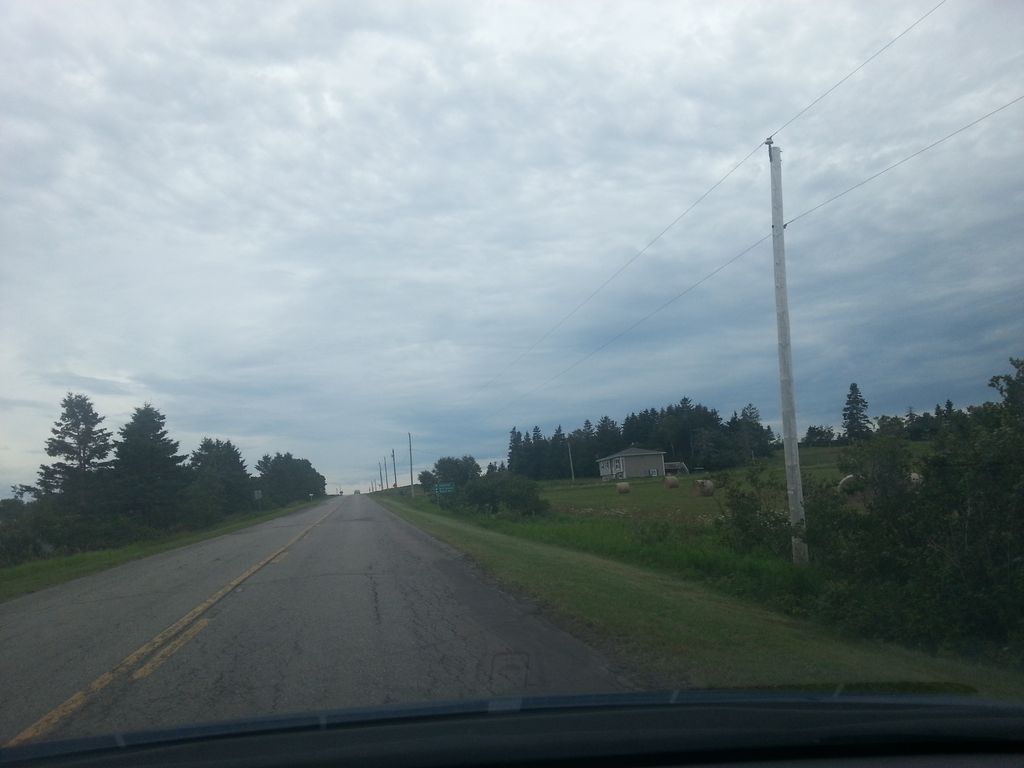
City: charlottetown